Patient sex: M
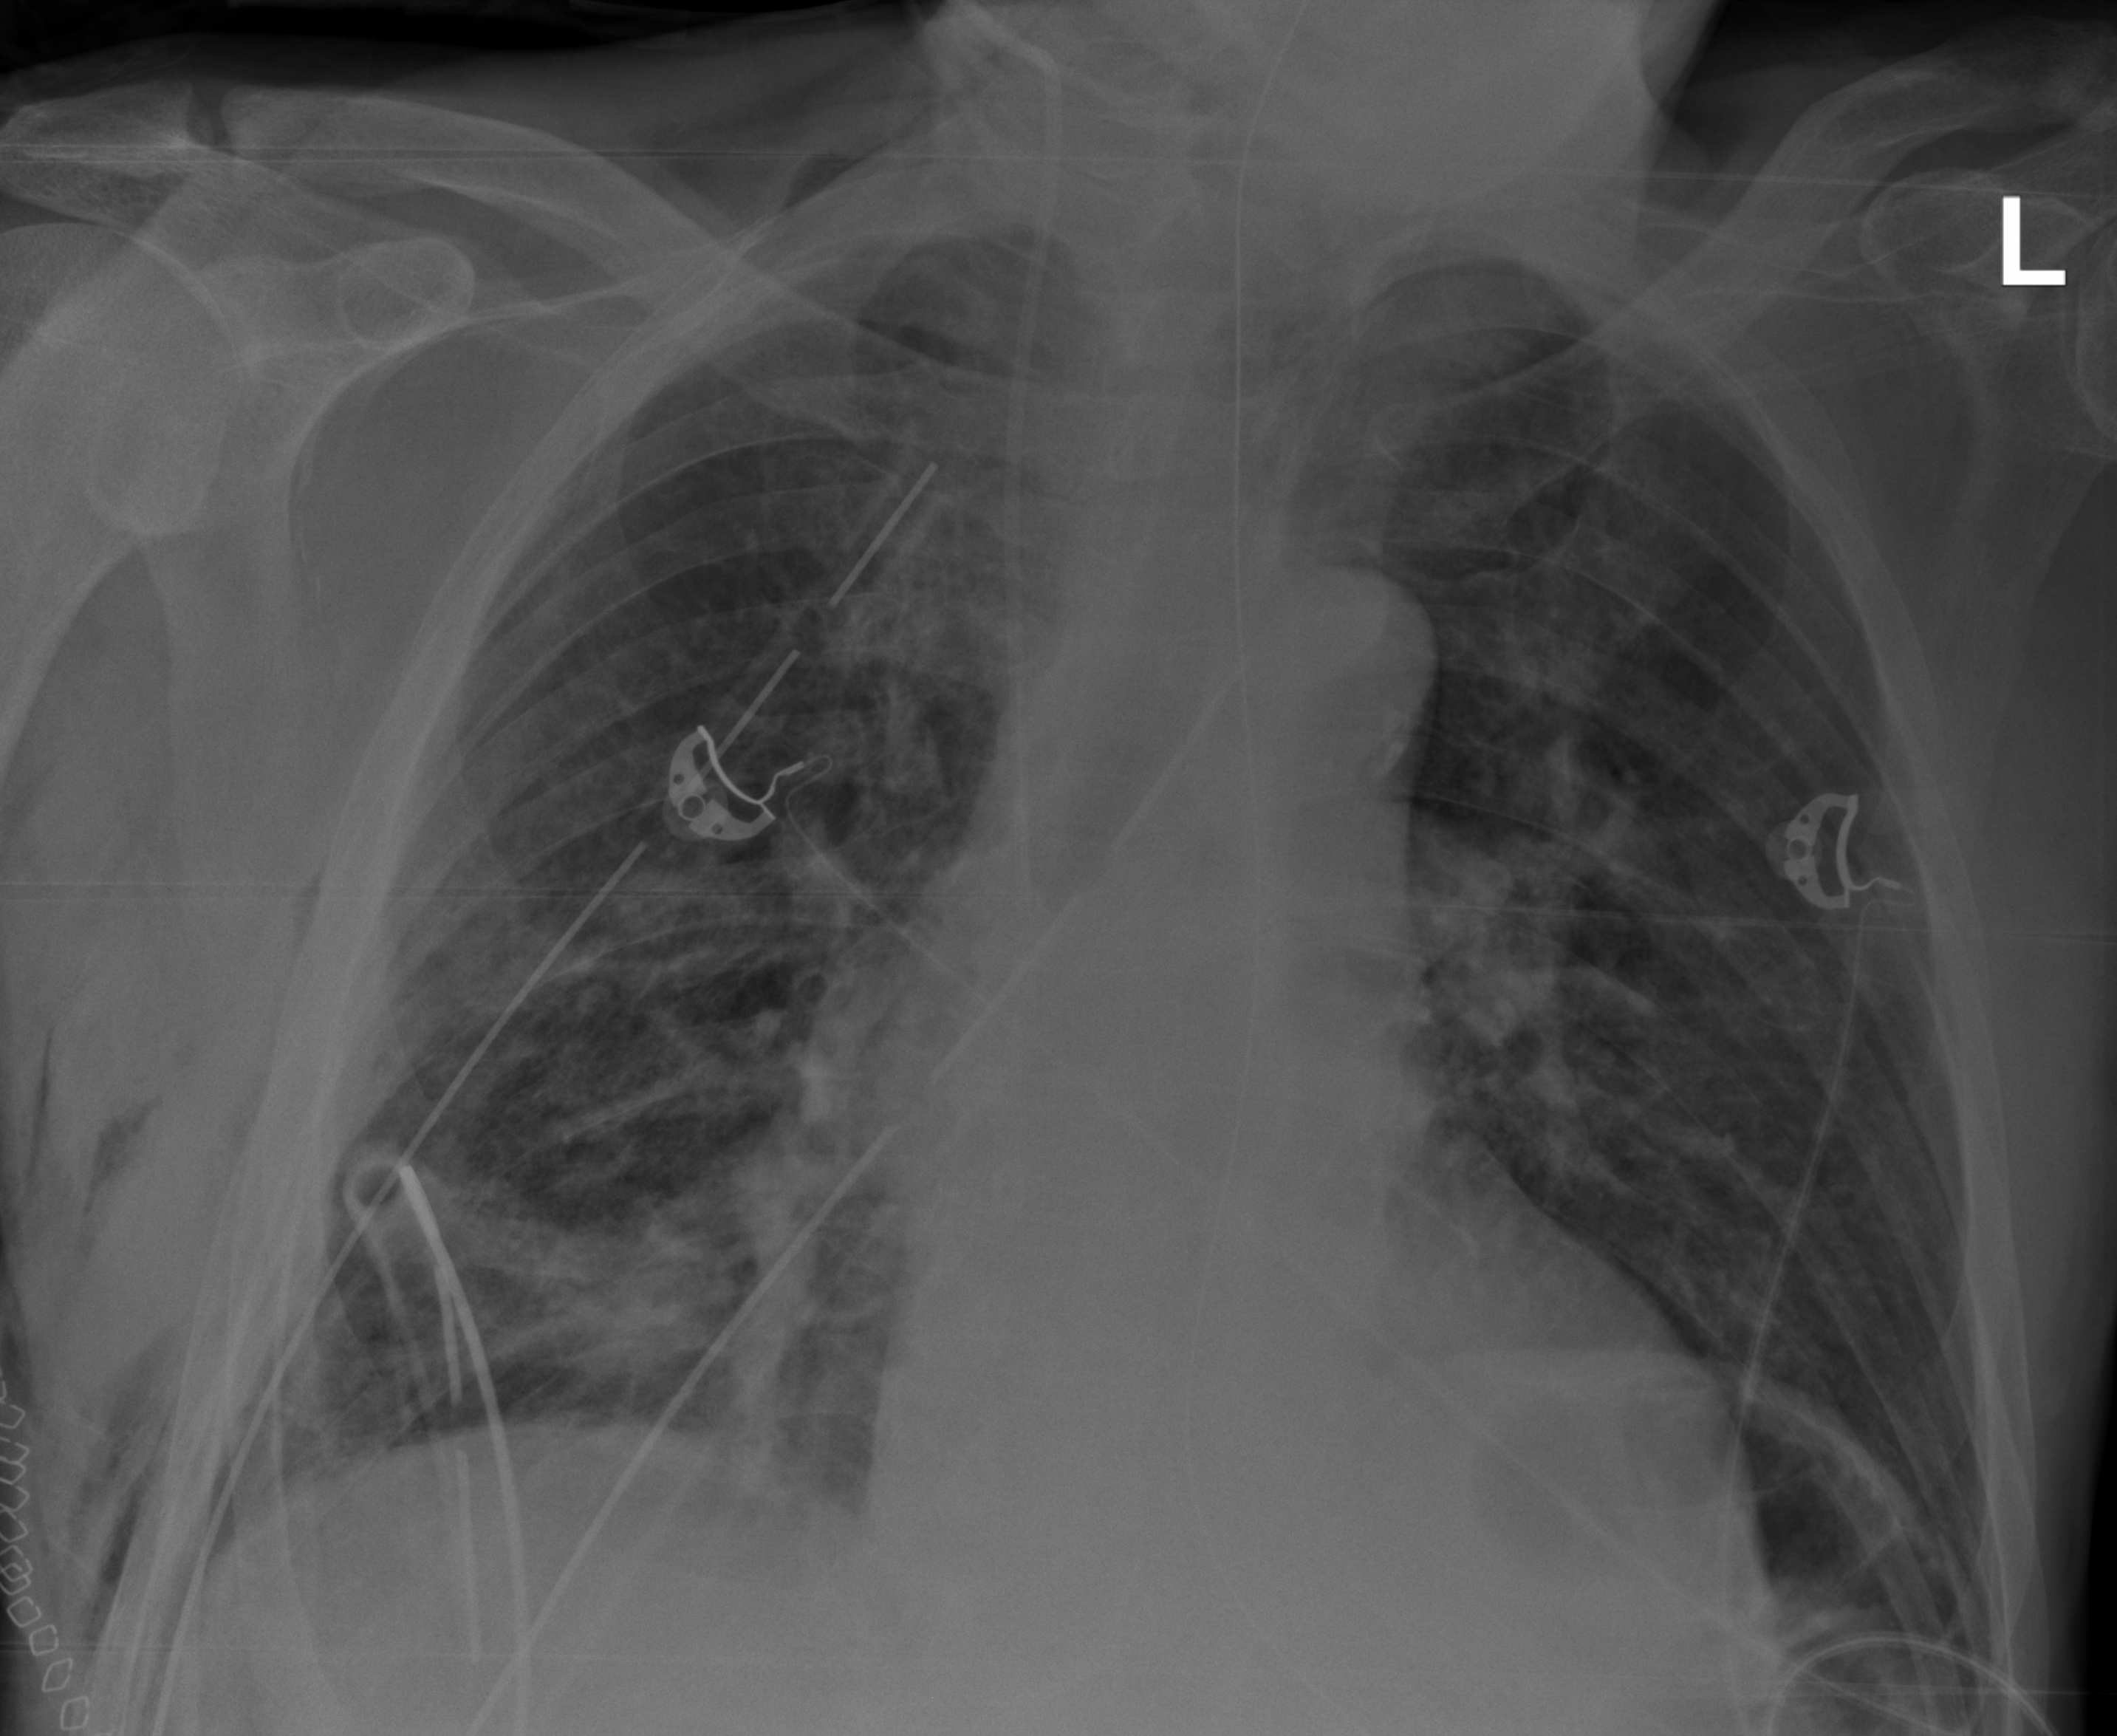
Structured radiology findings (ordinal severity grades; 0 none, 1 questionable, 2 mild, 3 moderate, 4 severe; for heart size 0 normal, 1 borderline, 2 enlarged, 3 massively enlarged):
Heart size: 0
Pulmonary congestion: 2
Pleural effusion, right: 0
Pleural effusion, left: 0
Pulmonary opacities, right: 2
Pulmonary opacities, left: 0
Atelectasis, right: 2
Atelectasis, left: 2